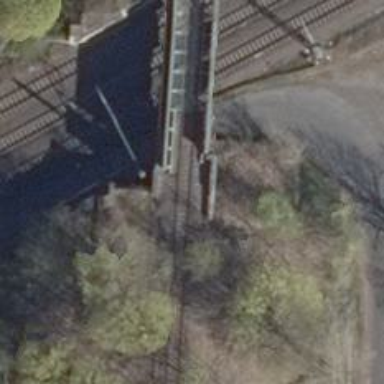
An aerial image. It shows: Disused railway bridge.